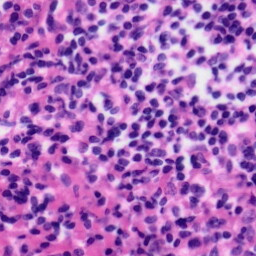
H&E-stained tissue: Tonsil